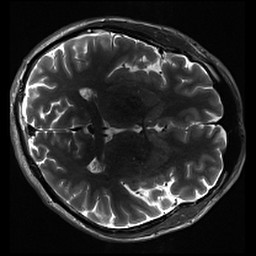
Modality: inplaneT2
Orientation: axial